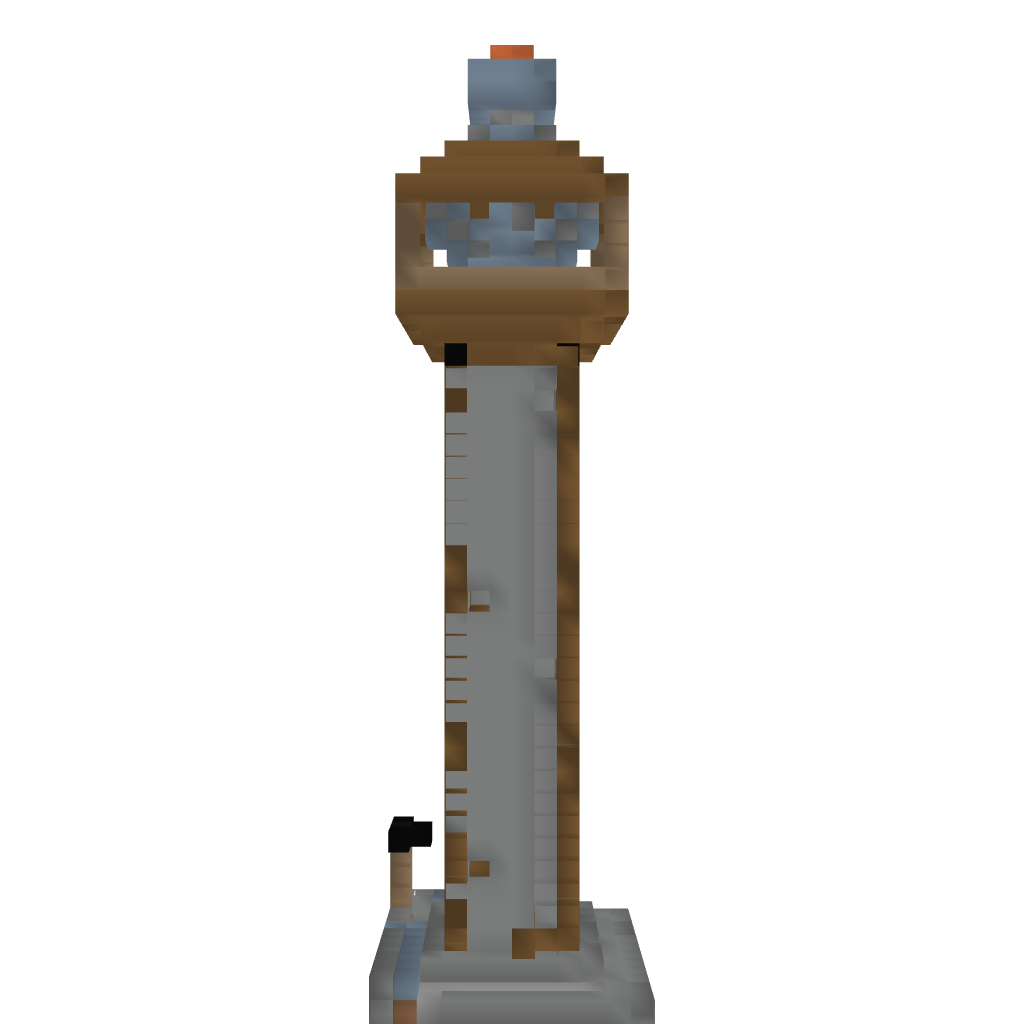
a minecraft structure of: Wood and Stone Watchtower